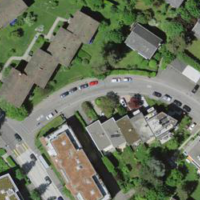
EUNIS habitat code: 55
Species observed at this site:
Ajuga reptans